Field crop: maize
Growth stage: 1
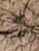
Species: lolium